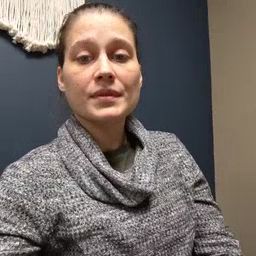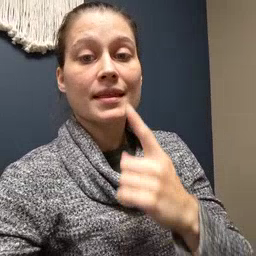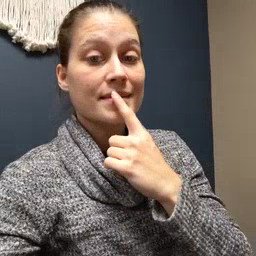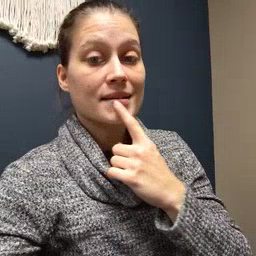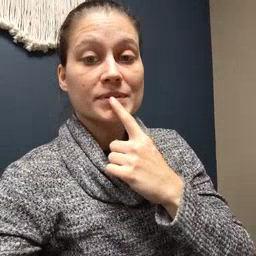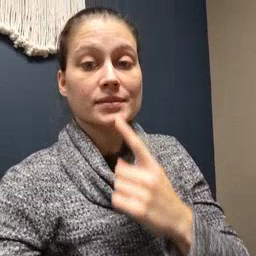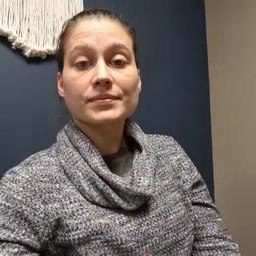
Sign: lips